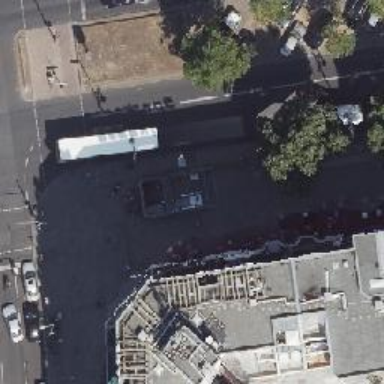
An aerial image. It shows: Subway entrance.